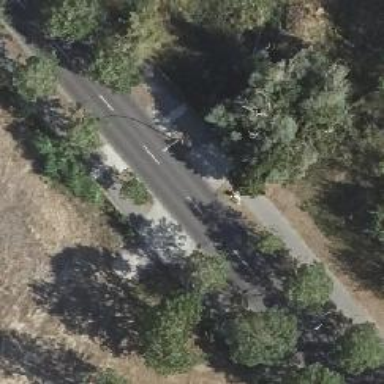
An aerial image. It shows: Uncontrolled crossing on the road.